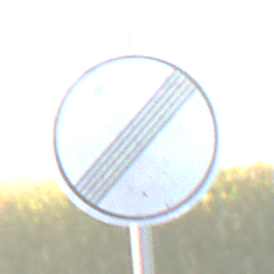
Verkehrszeichen: EndeSaemtlicherBegrenzungen
Umgebung: Outdoor, RoadRail
Tageszeit: SunriseSunset
Wetter: Clear
Licht: Natural
Jahreszeit: NotSpecified
Kontrast: HighContrast